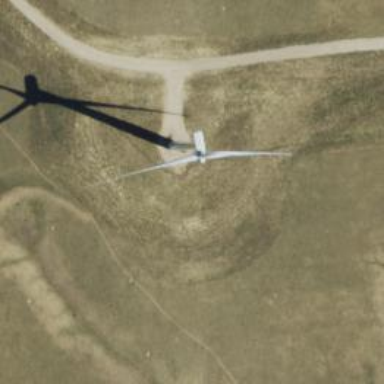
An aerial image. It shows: Wind generator powered by horizontal axis wind turbine.